Question: After downloading a repository of a java software (<URL> I used Enterprise Architect in order to create some class diagrams for me, example:

From another question I posted, my understanding is that each arrow shows a 'has' relationship, which basically shows how objects can hold instances of other objects. However, what about these objects that have no links to others? All these objects inside the class diagram are part of the same class, so does the fact that there are no links just simply mean that they handle a method that is isolated and does not effect any of the other objects?
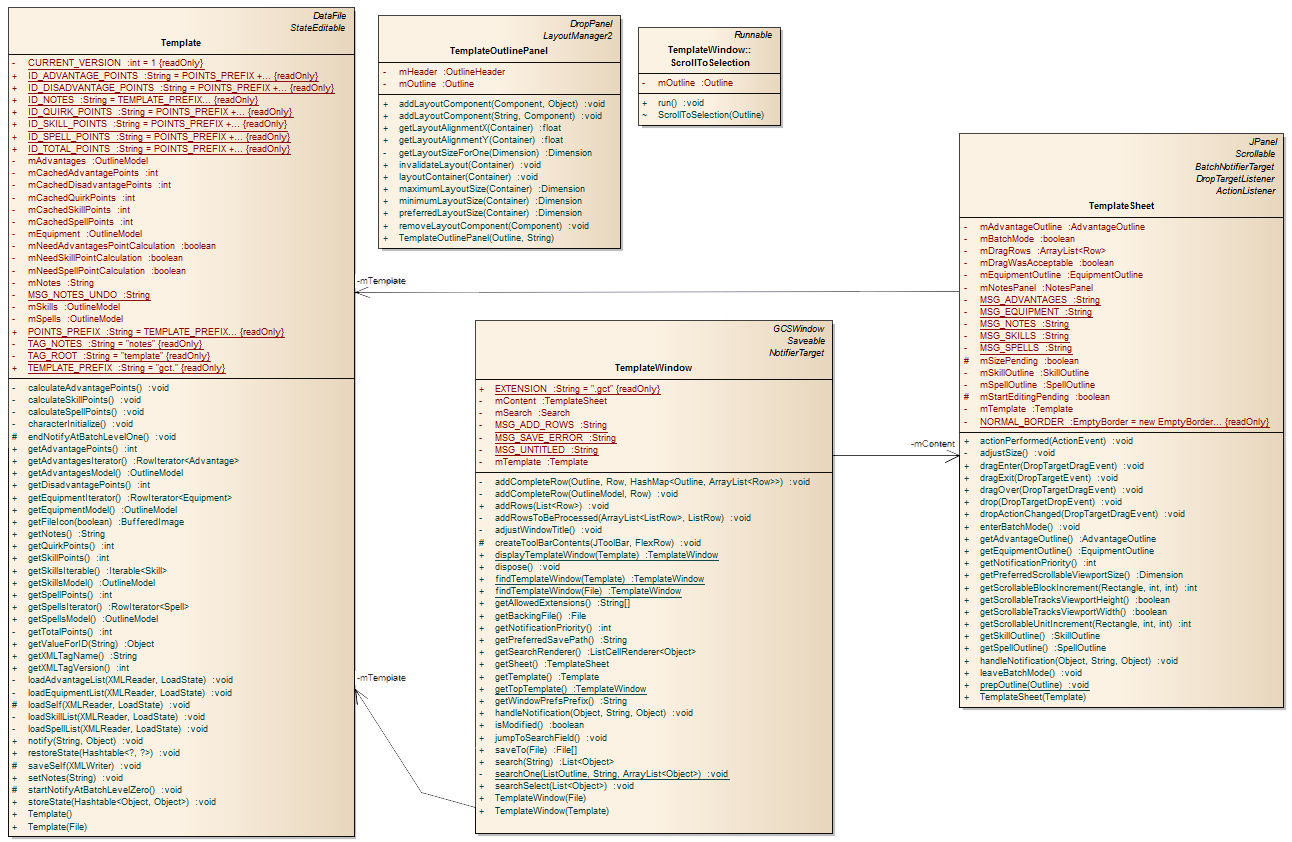
Answer: The arrow represent . To implement relationship (aggregation), you use diamond in the owner side. That standalone class do not have line because you do not have other classes that are associated to them. Ex: 'ScrollToSelection' class use 'Outline' class but you don't have 'Outline' class in your diagram.